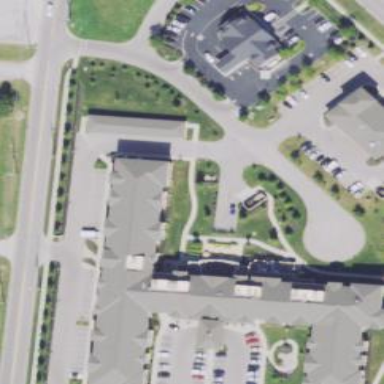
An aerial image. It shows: Nursing home.